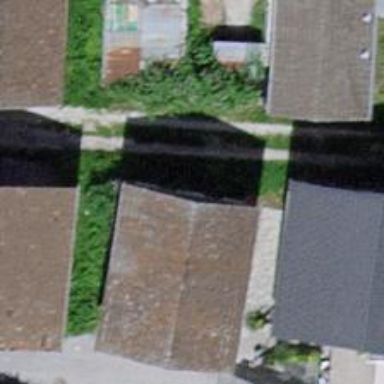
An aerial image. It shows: Alley classified as service road.